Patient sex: M
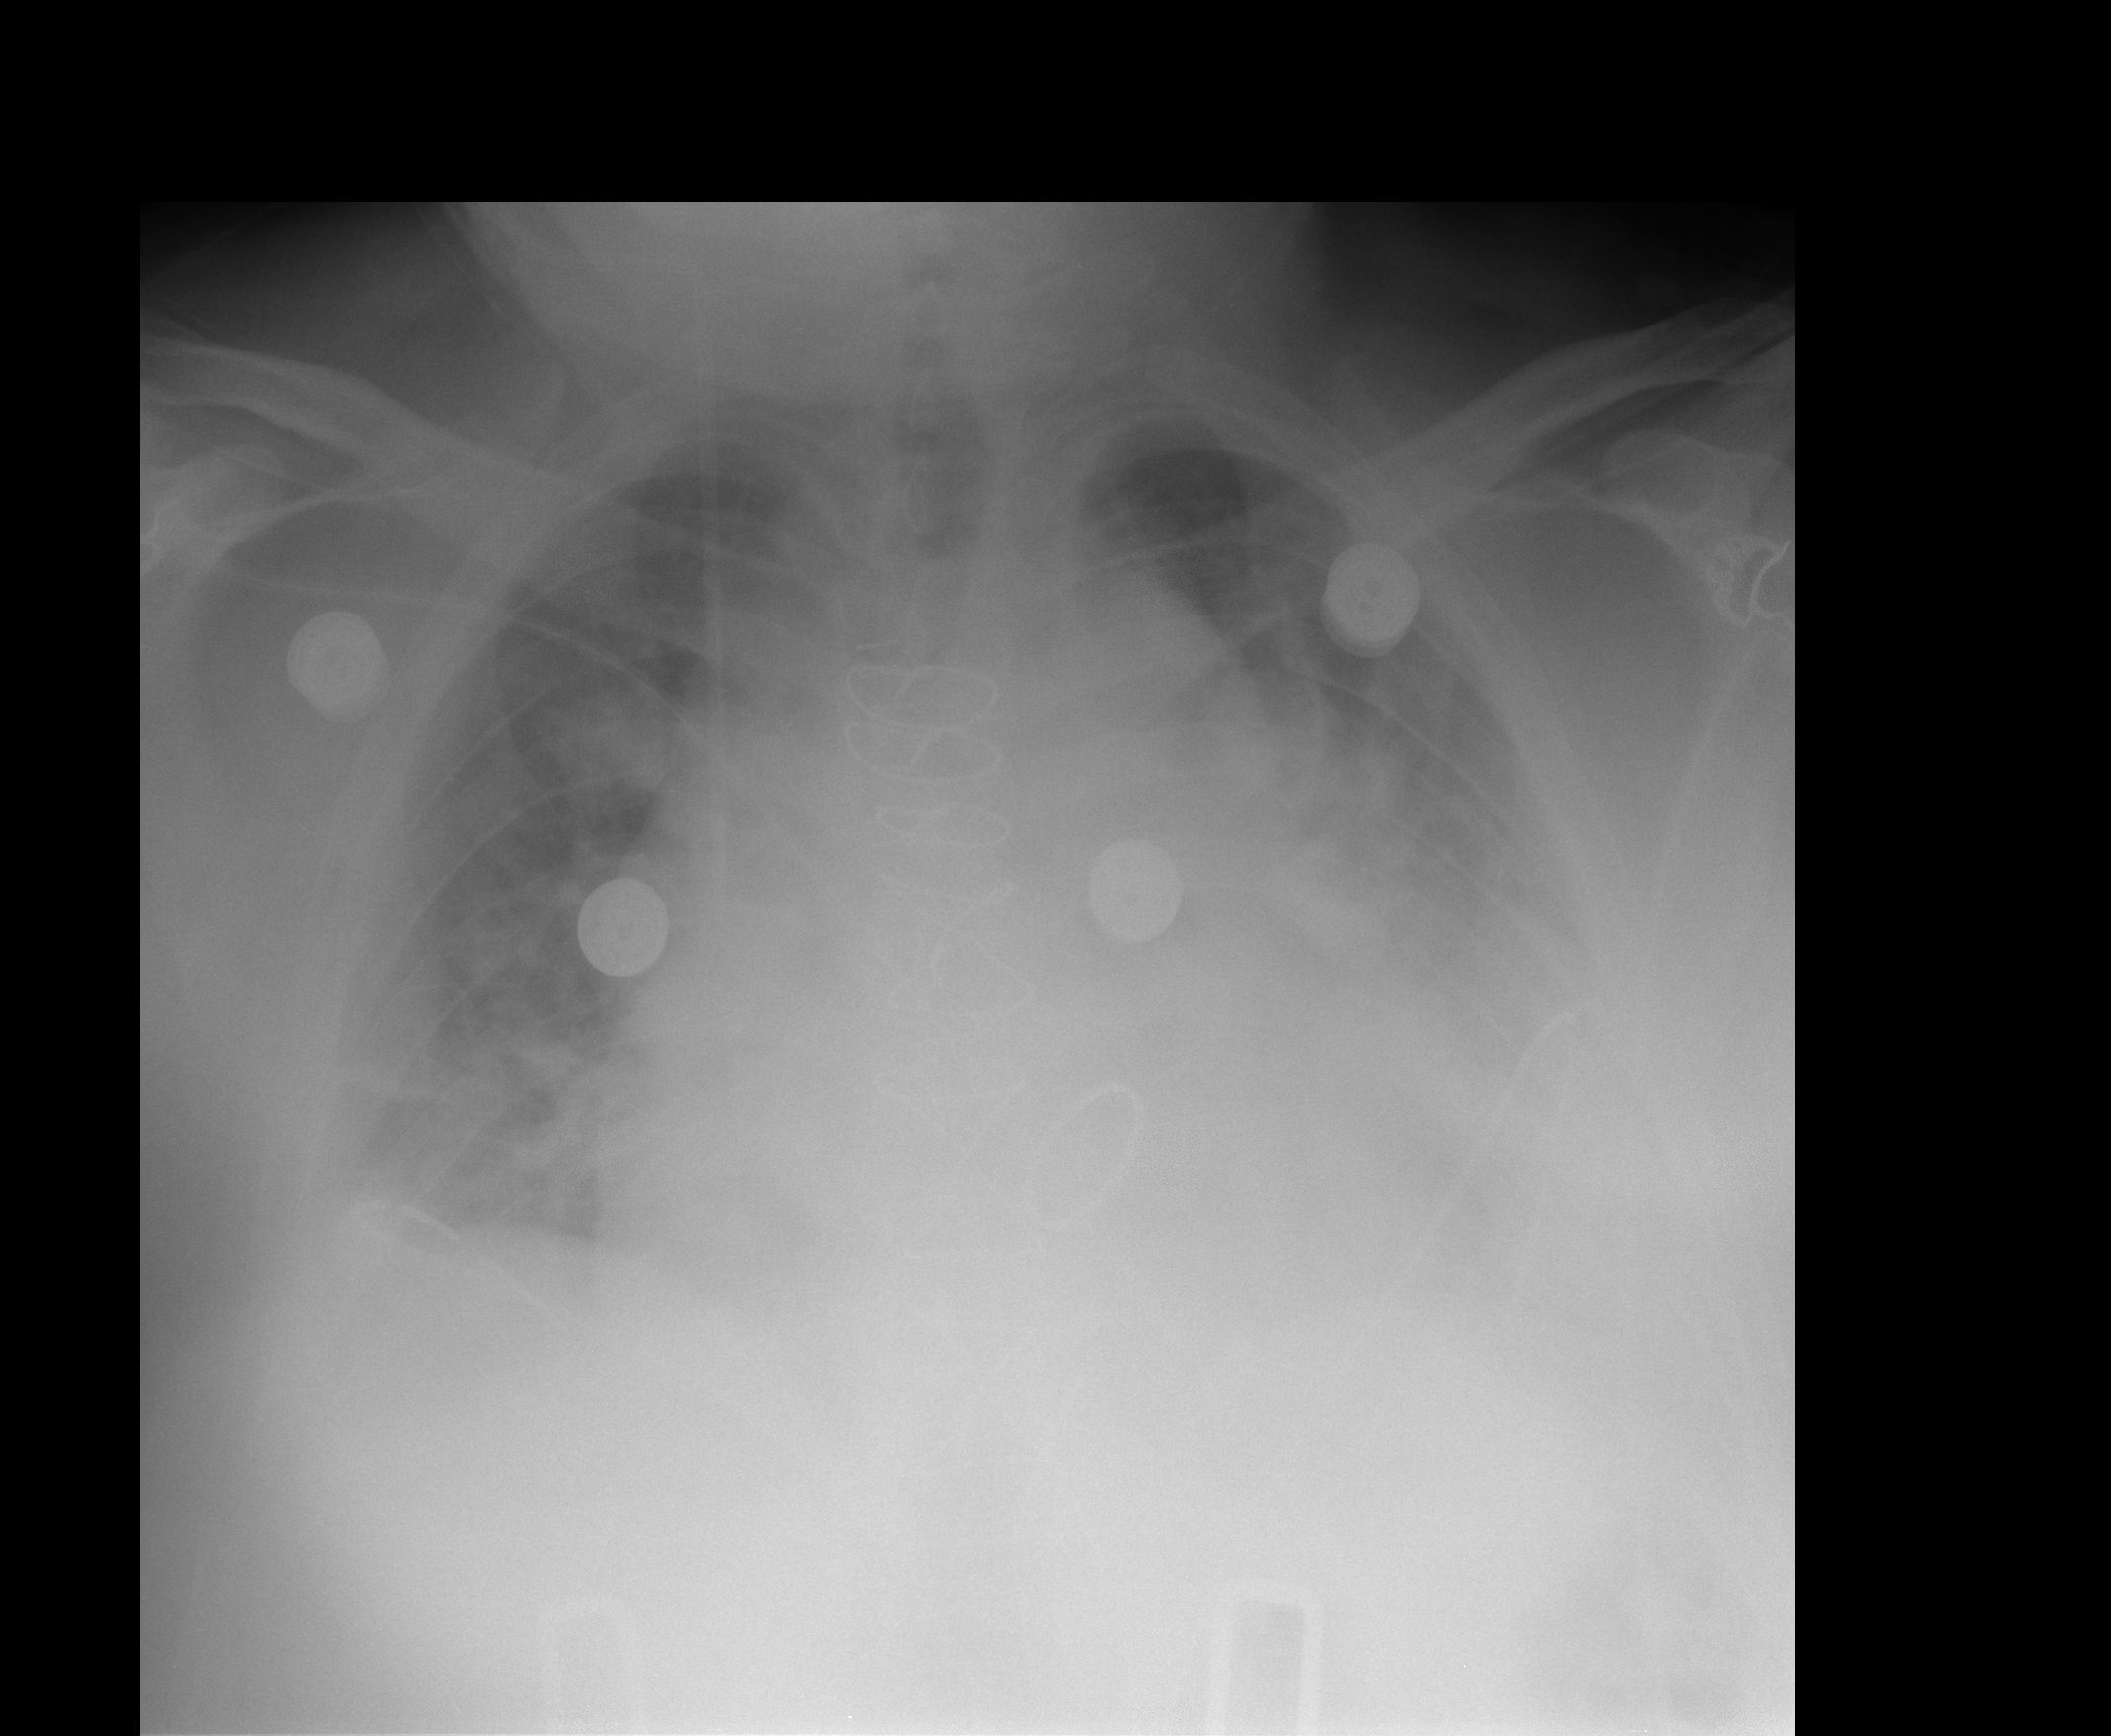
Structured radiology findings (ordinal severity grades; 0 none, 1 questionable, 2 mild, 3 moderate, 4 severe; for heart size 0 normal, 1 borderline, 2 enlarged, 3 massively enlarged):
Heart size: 3
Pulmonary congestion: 3
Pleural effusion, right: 2
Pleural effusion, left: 3
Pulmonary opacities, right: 2
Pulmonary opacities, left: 2
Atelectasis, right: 2
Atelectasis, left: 2